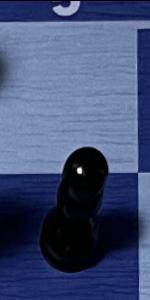
Label: Pawn_Black